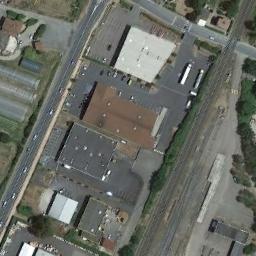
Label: industrial_area